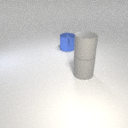
large gray rubber cylinder above large gray rubber cylinder